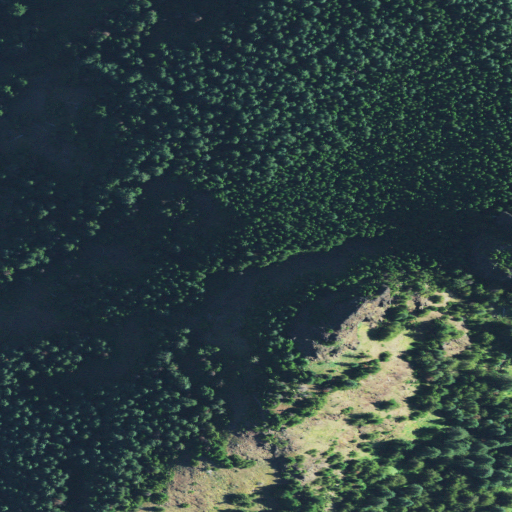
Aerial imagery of mountain in Oregon named South Pyramid containing evergreen forest and shrub